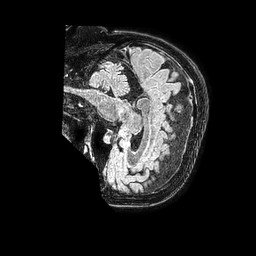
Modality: FLAIR
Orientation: sagittal
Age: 63
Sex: female
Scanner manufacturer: philips
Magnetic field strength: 1.5 T
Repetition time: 4.8 s
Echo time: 0.38 s